Question: I am a bit confused in understanding the SSL Certificate validation by Web Browsers.

Looking at the certificate which i see in firefox after connecting to google.com, it has actually three certificates in a chain :
1) GeoTrust Global CA [I guess this is root certificate]
2) Google Internet Authority G2
3) *.google.com
I know that 3 is issued by 2 and 2 is issued by 1. 1 is self-issued.
So, it means google is sending a certificate chain to the browser. How does browser validates all the three certificates ?
Is the order of validation 3->2->1 or 1->2->3 ? I don't think *.google.com will be present in Firefox's trusted certificate list as it cannot store all such website specific certificates.
What is the exact computation done by the browser to establish the trust for the certificate ?
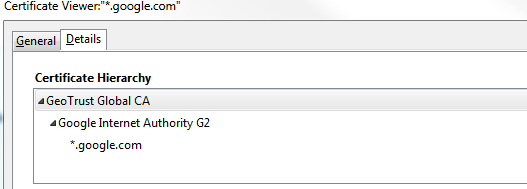
Answer: The browser is initially set up with a set of trust anchors (the CA certificates it trusts). What these are may depend on the operating system or installation.
One of these trust anchors is 'GeoTrust Global CA'.
When connecting to 'www.google.com', the server sends its certificate chain, '*.google.com' and 'Google Internet Authority G2'.
The browser then verifies that '*.google.com' was indeed signed by 'Google Internet Authority G2'. It then looks for the issuer of 'Google Internet Authority G2' and tries to match it with the subject of one of the trust anchors it knows ('GeoTrust Global CA'). When it has found a match, it also verifies the signature of 'Google Internet Authority G2' using 'GeoTrust Global CA''s public key.
There's a bit more to it than that: checking validity in time and various usage attributes.